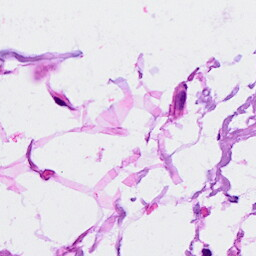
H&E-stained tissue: Breast